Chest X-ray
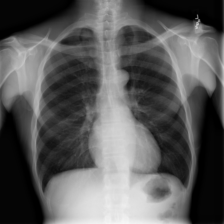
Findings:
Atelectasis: negative
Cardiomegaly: negative
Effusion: negative
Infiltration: negative
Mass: negative
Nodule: negative
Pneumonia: negative
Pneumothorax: negative
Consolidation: negative
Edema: negative
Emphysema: negative
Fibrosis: negative
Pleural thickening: negative
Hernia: negative